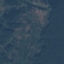
Land use / land cover: Forest